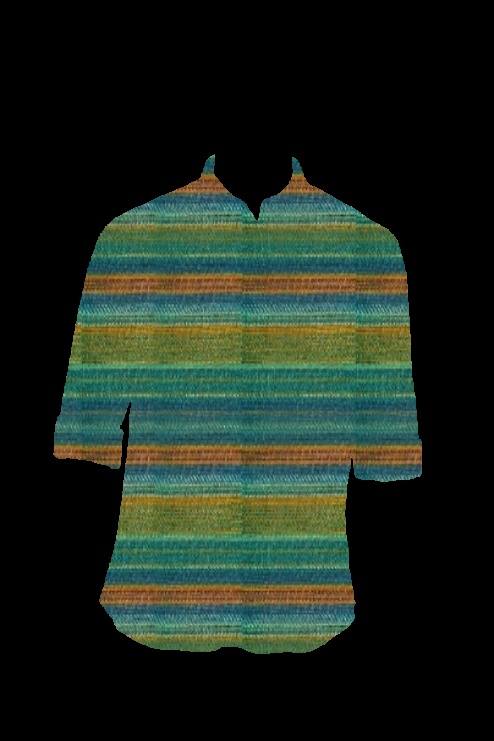
blue multi stripe button up tee